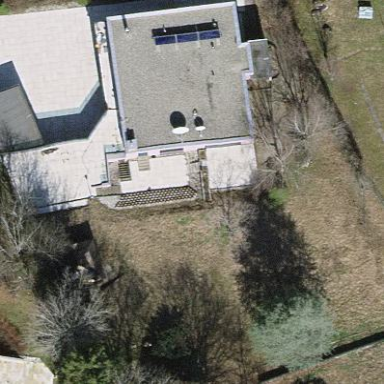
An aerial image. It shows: Residential garden.